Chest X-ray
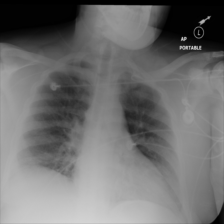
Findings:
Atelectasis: negative
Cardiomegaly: negative
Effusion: negative
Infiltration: negative
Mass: negative
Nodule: negative
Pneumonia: negative
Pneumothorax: negative
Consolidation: negative
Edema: negative
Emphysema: negative
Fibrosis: negative
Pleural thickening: negative
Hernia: negative